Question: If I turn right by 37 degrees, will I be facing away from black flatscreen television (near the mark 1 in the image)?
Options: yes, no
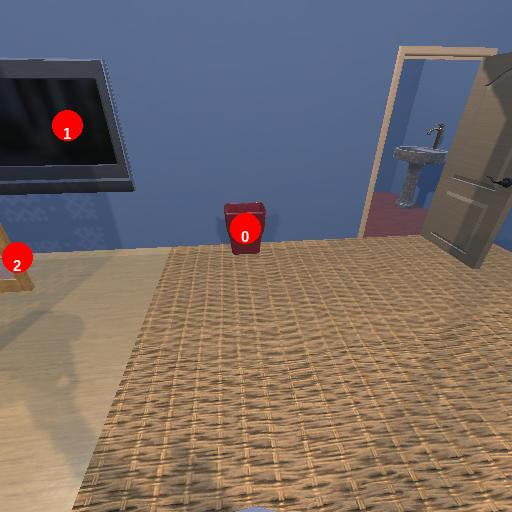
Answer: yes